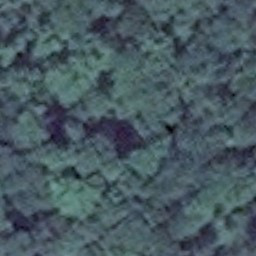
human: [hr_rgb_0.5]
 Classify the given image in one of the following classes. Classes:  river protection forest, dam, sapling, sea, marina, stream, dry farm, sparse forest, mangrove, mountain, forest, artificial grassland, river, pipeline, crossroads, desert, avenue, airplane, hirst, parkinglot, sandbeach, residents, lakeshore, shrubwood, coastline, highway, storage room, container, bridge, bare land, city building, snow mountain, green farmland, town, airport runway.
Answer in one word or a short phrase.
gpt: forest